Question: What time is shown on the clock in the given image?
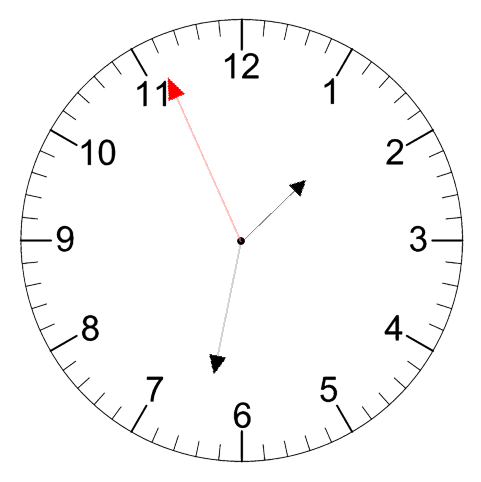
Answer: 01:31:56